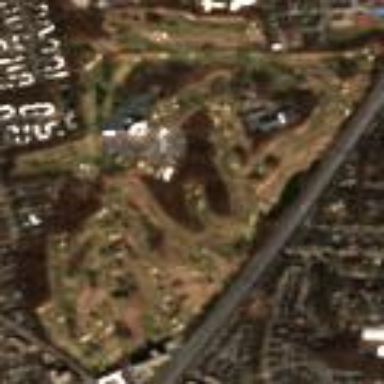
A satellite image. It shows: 18-hole golf course classified as leisure land.